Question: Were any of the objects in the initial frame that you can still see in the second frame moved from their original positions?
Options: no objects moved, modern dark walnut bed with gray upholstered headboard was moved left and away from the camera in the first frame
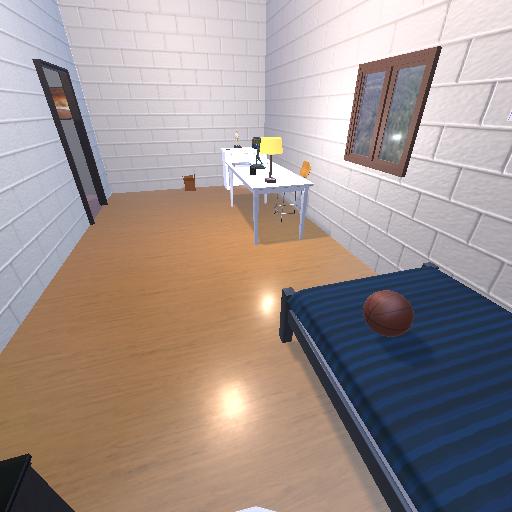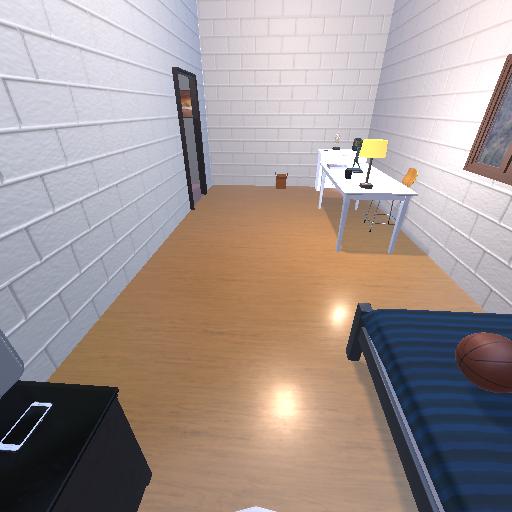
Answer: no objects moved